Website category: game
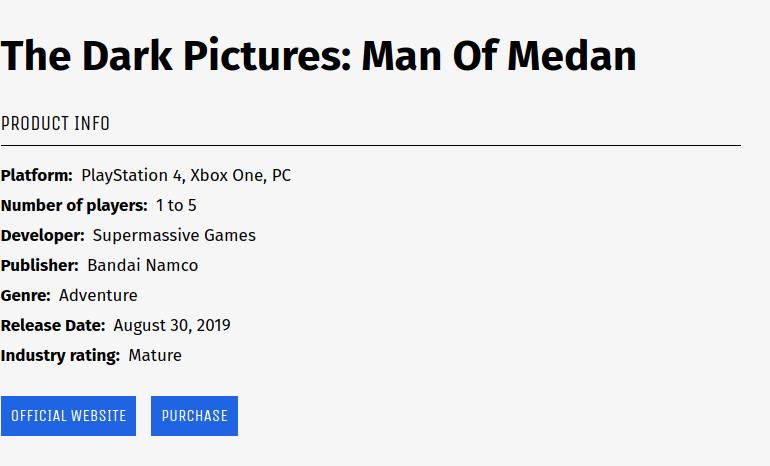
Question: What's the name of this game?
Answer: The Dark Pictures: Man Of Medan

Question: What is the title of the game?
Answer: The Dark Pictures: Man Of Medan

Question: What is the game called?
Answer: The Dark Pictures: Man Of Medan

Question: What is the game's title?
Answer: The Dark Pictures: Man Of Medan

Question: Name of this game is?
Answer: The Dark Pictures: Man Of Medan

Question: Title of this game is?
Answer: The Dark Pictures: Man Of Medan

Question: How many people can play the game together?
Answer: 1 to 5

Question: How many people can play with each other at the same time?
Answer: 1 to 5

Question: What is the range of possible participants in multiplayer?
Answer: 1 to 5

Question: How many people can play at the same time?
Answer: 1 to 5

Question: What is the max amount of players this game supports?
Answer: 1 to 5

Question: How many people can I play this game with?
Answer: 1 to 5

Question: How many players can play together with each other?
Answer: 1 to 5

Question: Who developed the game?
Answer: Supermassive Games

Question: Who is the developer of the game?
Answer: Supermassive Games

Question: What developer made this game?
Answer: Supermassive Games

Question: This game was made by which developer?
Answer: Supermassive Games

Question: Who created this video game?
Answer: Supermassive Games

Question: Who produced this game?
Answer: Supermassive Games

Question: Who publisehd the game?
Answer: Bandai Namco

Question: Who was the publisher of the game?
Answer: Bandai Namco

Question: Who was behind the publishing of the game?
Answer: Bandai Namco

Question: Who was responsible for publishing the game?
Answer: Bandai Namco

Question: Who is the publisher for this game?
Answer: Bandai Namco

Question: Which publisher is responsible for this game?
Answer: Bandai Namco

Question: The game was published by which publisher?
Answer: Bandai Namco

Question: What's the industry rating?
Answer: Mature

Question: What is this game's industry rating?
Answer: Mature

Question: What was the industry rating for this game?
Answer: Mature

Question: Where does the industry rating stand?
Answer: Mature

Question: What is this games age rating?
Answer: Mature

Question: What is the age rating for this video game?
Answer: Mature

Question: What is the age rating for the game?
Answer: Mature

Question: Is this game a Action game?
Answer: no

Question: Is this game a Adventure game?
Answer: yes

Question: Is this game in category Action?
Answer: no

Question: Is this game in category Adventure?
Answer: yes

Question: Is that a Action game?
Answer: no

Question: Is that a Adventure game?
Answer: yes

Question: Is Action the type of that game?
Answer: no

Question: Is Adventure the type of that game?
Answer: yes

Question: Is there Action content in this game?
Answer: no

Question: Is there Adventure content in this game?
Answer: yes

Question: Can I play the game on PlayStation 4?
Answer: yes

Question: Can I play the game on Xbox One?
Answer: yes

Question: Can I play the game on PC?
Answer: yes

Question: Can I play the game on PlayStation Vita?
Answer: no

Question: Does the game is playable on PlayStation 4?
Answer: yes

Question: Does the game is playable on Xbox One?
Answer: yes

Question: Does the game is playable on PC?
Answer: yes

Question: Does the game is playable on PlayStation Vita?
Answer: no

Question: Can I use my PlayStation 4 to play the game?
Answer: yes

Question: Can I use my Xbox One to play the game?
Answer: yes

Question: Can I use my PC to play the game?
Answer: yes

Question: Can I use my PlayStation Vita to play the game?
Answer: no

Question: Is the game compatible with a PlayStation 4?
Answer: yes

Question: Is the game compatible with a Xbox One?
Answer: yes

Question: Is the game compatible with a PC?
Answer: yes

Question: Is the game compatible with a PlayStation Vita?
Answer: no